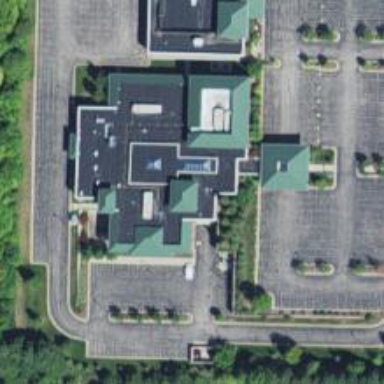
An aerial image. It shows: Healthcare clinic.